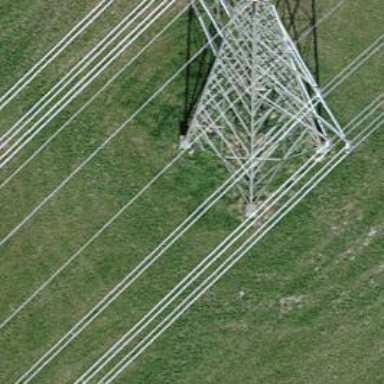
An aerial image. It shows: Towering power structure.